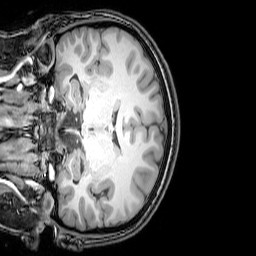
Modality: T1w
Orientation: coronal
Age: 23
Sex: male
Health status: healthy
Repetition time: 0.081 s
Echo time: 0.037 s